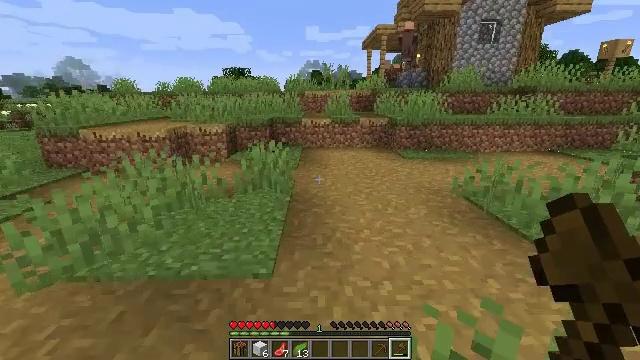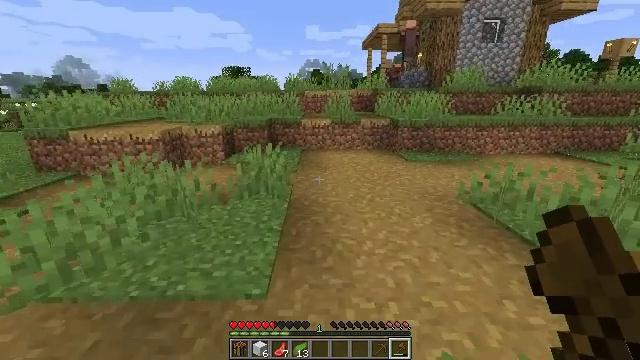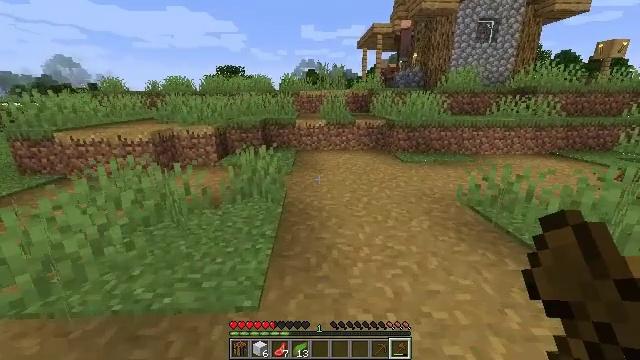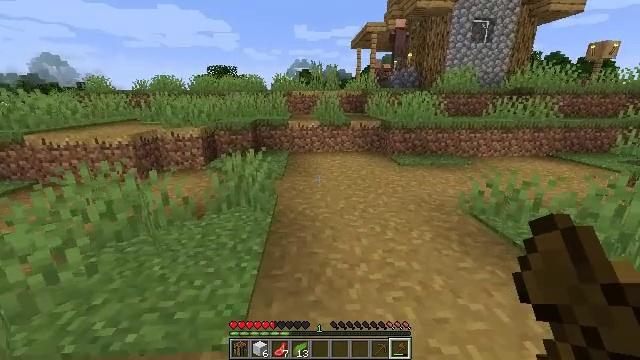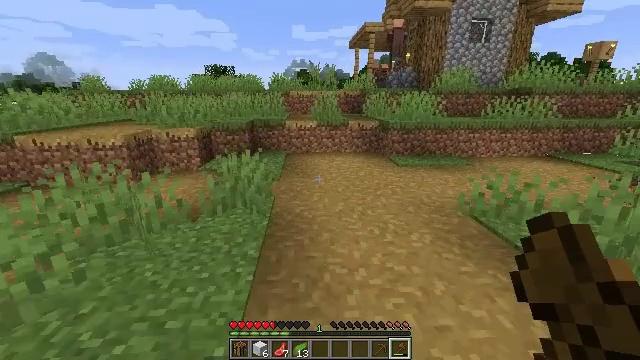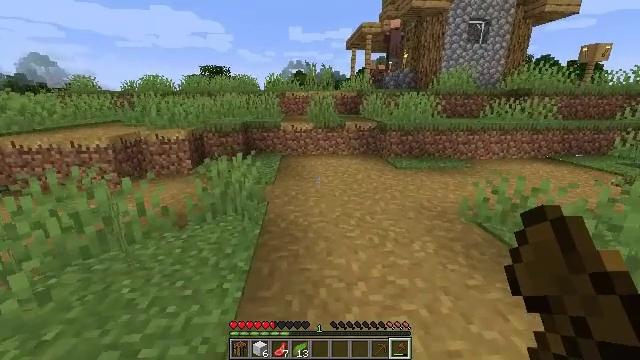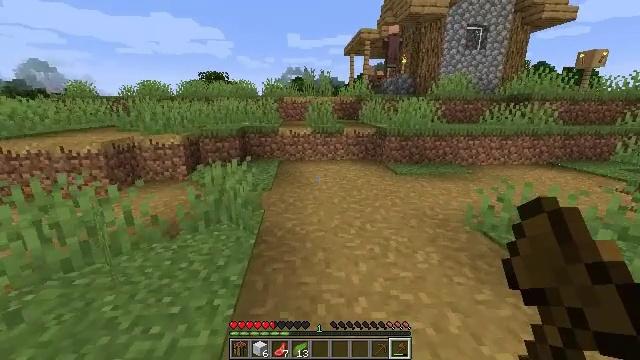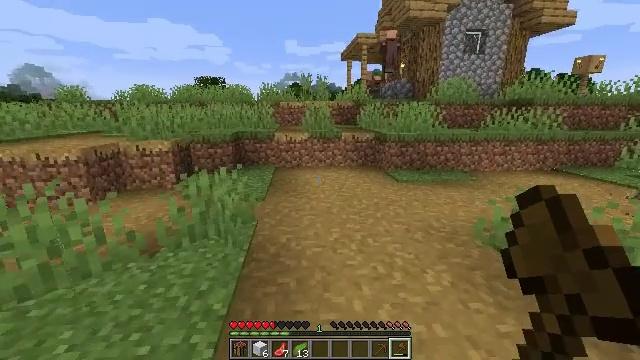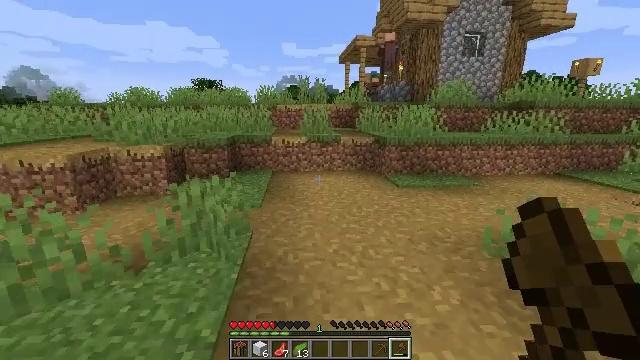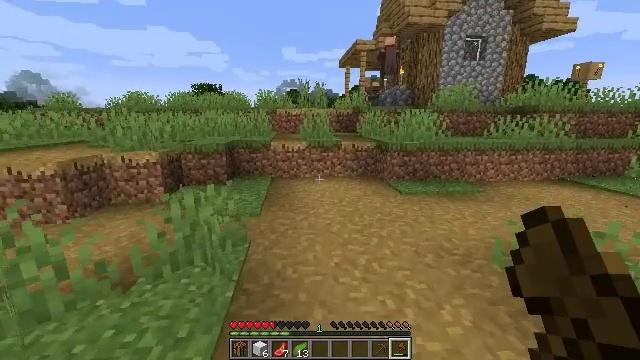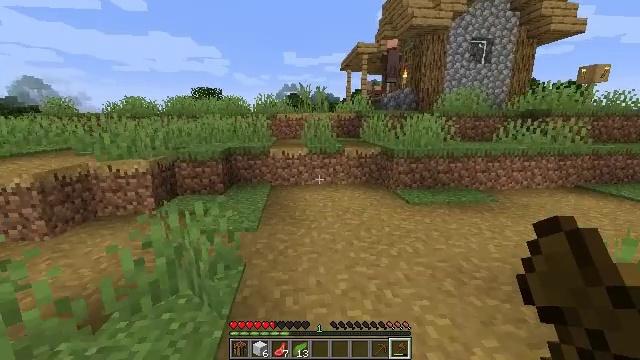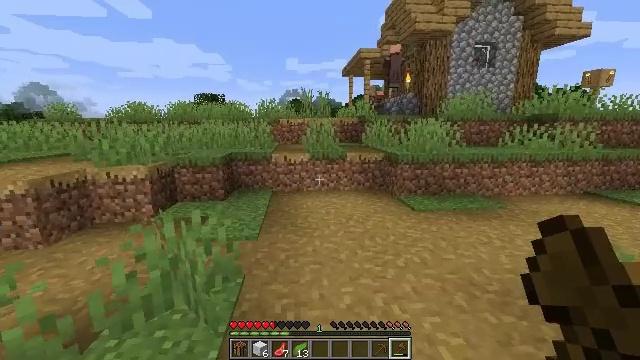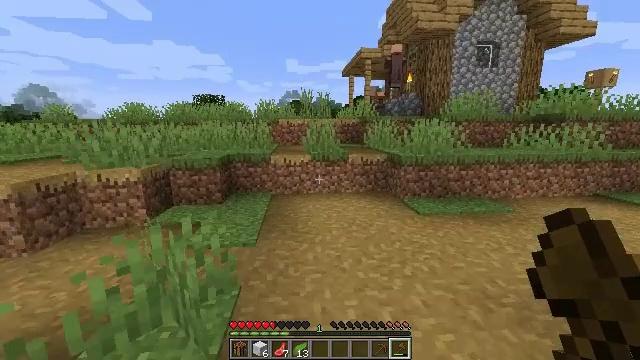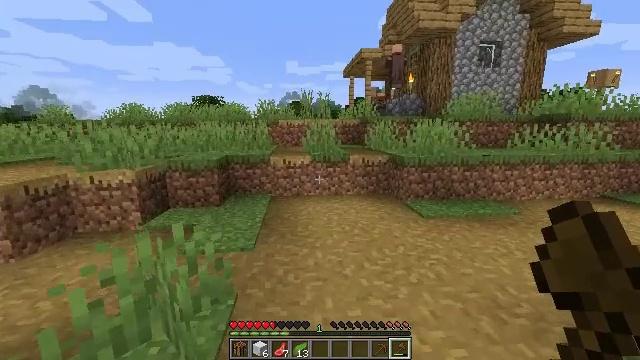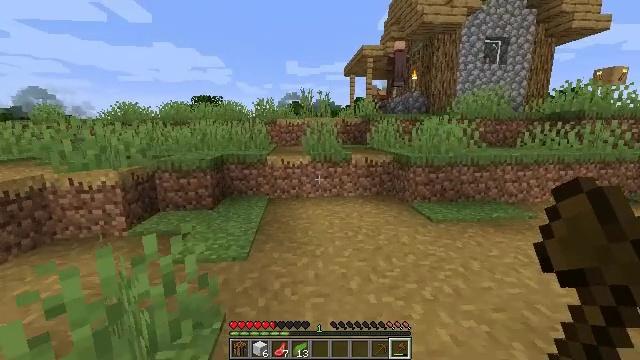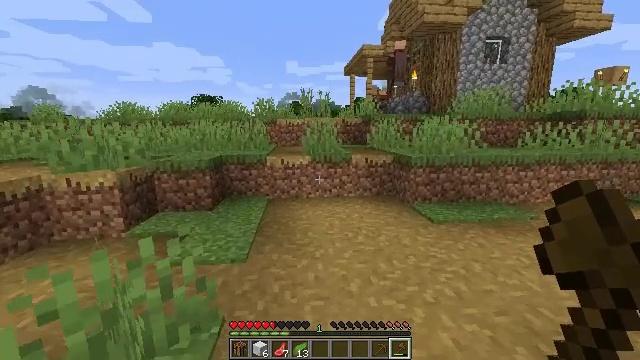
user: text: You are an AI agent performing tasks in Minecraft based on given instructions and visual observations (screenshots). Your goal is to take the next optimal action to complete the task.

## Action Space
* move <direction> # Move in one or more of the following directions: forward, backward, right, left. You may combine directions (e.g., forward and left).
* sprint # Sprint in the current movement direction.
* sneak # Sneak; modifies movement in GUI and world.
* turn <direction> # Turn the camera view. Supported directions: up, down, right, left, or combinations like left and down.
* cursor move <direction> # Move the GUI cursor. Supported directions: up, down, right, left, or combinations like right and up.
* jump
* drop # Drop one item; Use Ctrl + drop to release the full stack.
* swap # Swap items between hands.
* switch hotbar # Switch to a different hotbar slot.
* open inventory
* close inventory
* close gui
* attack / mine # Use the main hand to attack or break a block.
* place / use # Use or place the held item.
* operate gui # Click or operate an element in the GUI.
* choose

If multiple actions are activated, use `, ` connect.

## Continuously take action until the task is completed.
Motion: motion action
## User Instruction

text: Dig up carrots from the soil.
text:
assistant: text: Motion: move forward, sprint
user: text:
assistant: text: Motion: move forward, sprint, turn right
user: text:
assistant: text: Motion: move forward, sprint, turn right
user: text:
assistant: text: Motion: move forward, sprint
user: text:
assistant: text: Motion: move forward
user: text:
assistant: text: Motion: move forward, turn up
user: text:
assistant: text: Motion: move forward, turn up
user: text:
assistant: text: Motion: move forward
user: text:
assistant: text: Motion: move forward, sprint
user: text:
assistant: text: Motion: move forward, sprint
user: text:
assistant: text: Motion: move forward, sprint, turn up
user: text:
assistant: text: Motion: move forward
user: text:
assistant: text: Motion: move forward
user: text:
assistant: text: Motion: move forward
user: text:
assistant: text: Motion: move forward, sprint
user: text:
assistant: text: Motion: move forward, sprint
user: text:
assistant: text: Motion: move forward, sprint
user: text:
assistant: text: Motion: move forward
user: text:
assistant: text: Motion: move forward
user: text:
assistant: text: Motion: move forward
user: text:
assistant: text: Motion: move forward, sprint
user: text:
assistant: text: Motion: move forward, sprint
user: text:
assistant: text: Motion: move forward, sprint
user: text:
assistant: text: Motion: move forward, sprint
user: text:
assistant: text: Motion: move forward
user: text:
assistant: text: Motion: move forward
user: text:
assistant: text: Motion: move forward
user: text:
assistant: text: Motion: move forward
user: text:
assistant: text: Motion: move forward
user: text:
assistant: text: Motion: move forward